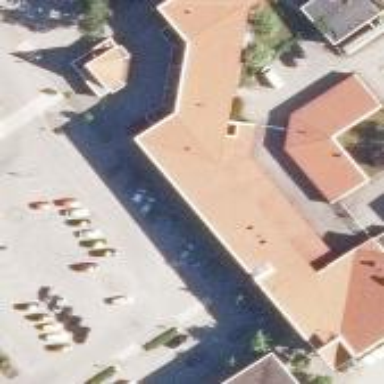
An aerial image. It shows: Public building.